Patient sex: M
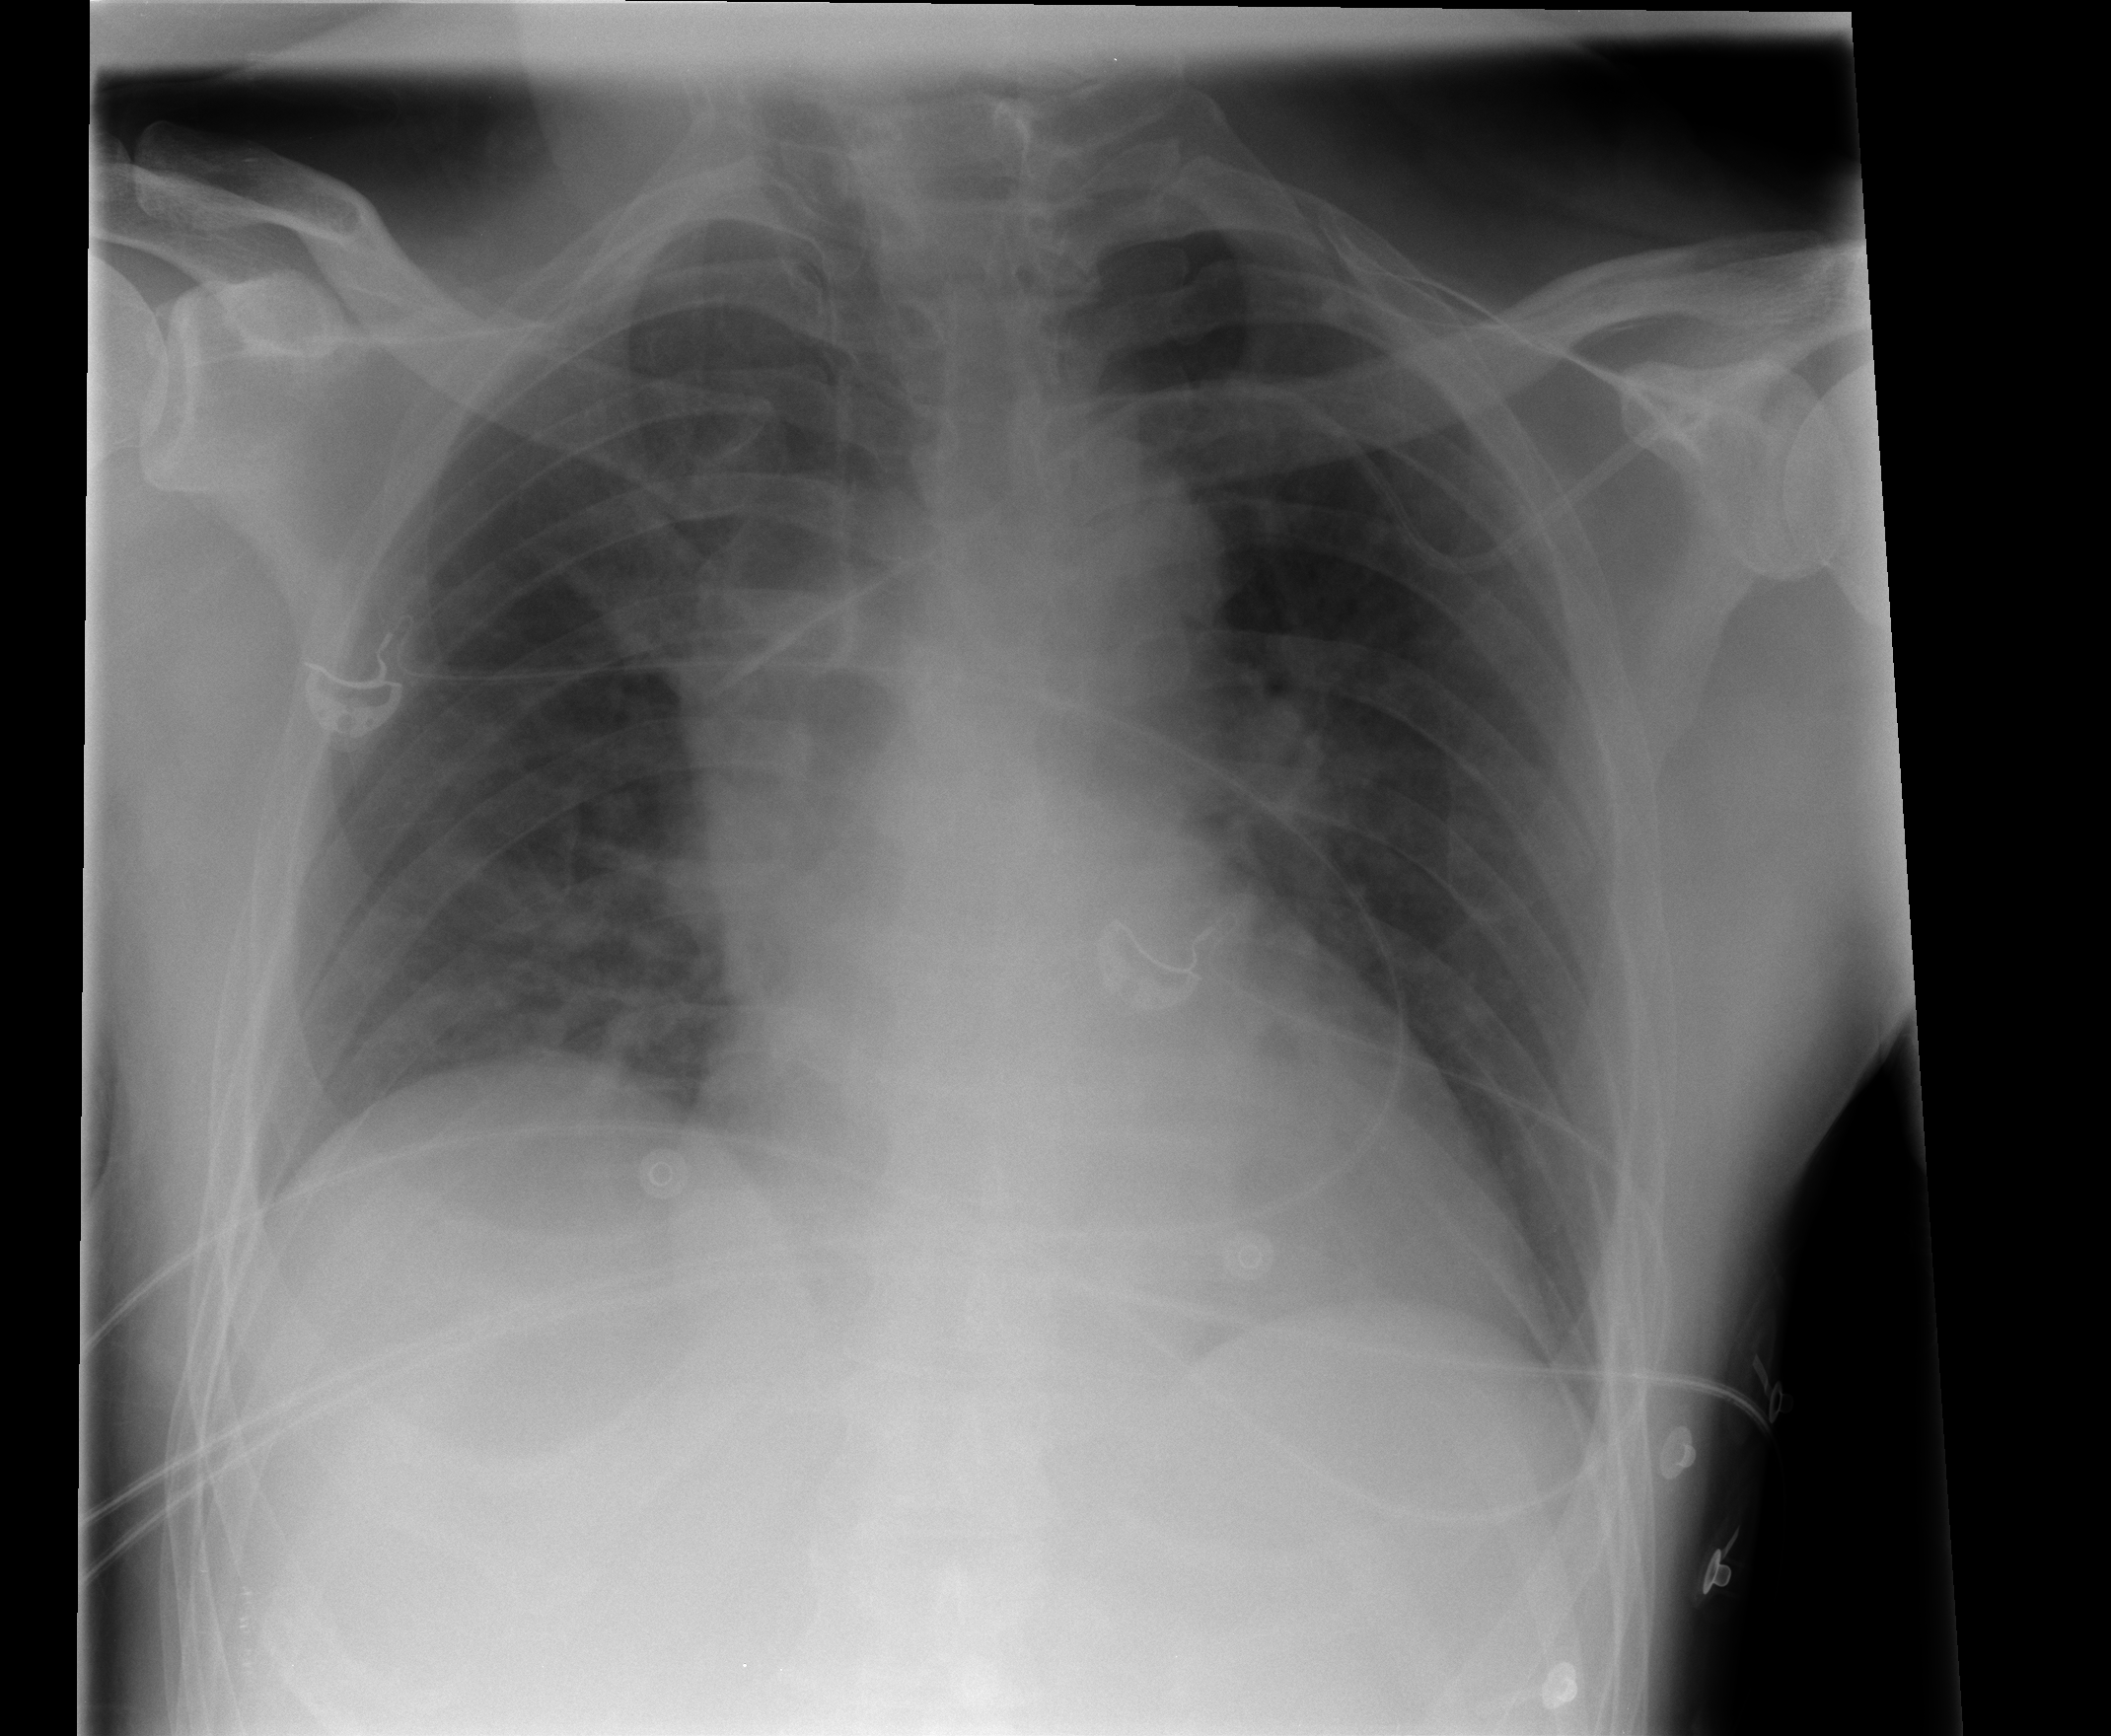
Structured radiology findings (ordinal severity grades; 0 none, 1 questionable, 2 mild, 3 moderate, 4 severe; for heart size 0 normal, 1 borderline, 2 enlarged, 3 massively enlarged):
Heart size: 0
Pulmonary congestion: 0
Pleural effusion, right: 0
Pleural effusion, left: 0
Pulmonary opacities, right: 0
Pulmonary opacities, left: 0
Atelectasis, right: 2
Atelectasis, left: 0